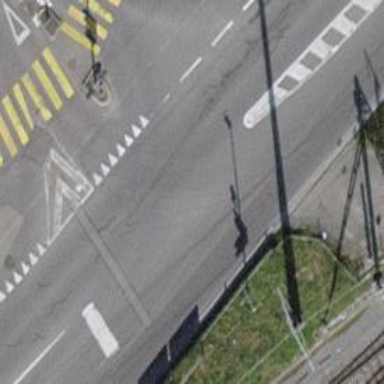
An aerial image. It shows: Primary highway with asphalt surface. There is sidewalk on the left and cycle lane on both sides.